Aerial crown-view tile of a tropical tree (Barro Colorado Island, Panama), acquired 20241014:
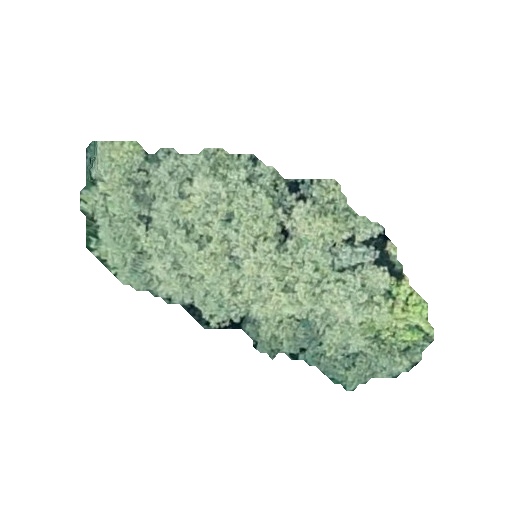
Species: Apeiba tibourbou
GBIF accepted scientific name: Apeiba tibourbou
Crown area: 82.457 m²